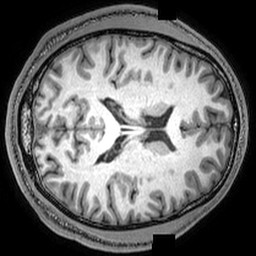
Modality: T1w
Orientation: axial
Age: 24
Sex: male
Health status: healthy
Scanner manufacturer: philips
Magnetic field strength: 3 T
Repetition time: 0.007107 s
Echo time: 0.003221 s